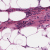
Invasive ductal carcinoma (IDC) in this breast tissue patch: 0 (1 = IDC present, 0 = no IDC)